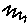
Label: zigzag